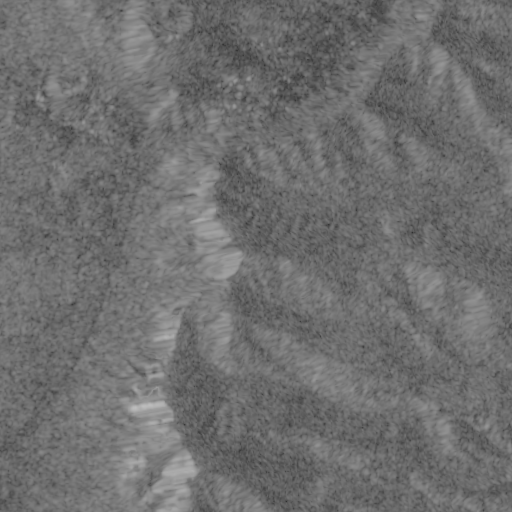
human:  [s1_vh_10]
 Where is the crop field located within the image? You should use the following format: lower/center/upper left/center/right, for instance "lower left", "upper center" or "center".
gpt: The crop field is located in the upper center of the image.
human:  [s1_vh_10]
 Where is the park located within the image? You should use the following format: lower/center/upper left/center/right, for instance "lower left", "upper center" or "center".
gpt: The park is located in the upper center of the image.
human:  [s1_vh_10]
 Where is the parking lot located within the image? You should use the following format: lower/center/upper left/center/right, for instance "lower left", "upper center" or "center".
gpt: The parking lot is located in the upper center of the image.
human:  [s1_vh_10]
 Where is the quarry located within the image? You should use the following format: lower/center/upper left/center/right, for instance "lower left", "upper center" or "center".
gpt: The quarry is located in the upper left of the image.
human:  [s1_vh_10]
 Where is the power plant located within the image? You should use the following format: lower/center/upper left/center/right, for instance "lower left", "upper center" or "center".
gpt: There is no power plant in the image.

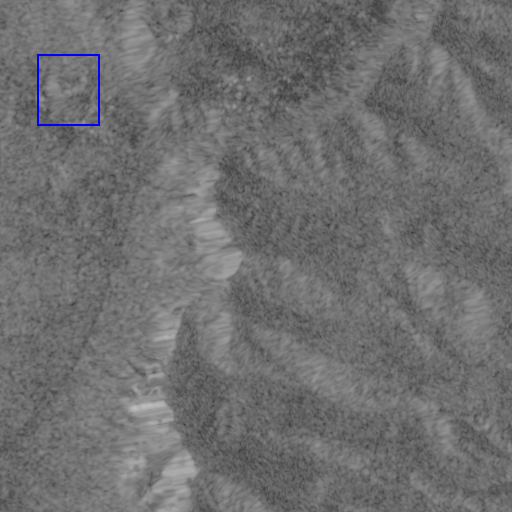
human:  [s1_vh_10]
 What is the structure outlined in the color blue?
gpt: The structure outlined in blue is a quarry.
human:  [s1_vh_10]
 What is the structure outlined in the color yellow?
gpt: There is no yellow outline.